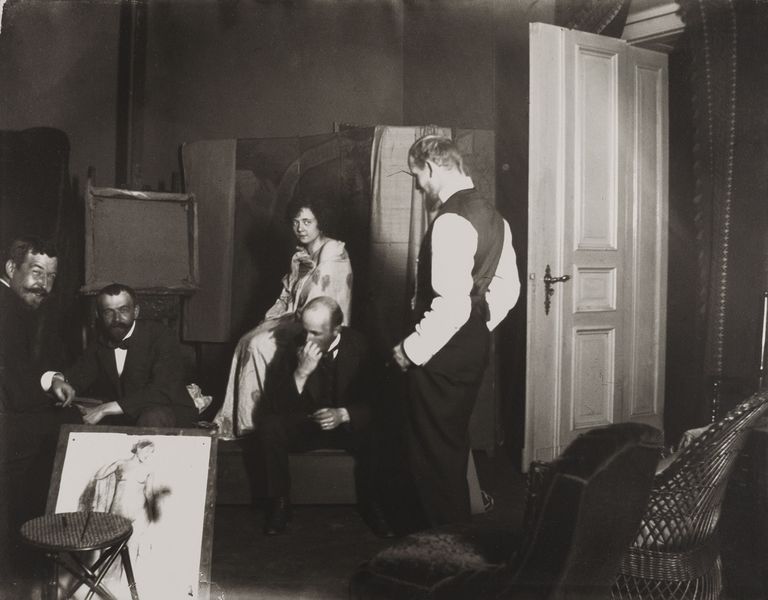
Titel: Atelier-Szene mit Aktmodell
Künstler: Heinrich Zille
Standort: Hamburg
Institution: Museum für Kunst und Gewerbe Hamburg
Schlagwörter: mann, frau, stuhl, bart, silber, figur, interieur, atelier, foto, fotografie, photographie, photo, werkstatt, lichtbild, atelierfotografie, silbergelatine, studiofotografie, zeichenkunst, atelierphotographie, brom, bildwerke, angewandte und bildende kunst, hessische systematik, silbergelatinepapier, bromsilbergelatinepapier, entwicklungspapier, gelatinepapier, schwarzweißpositivverfahren, silbersalzverfahren, schwarzweißfotografie, hausinneres